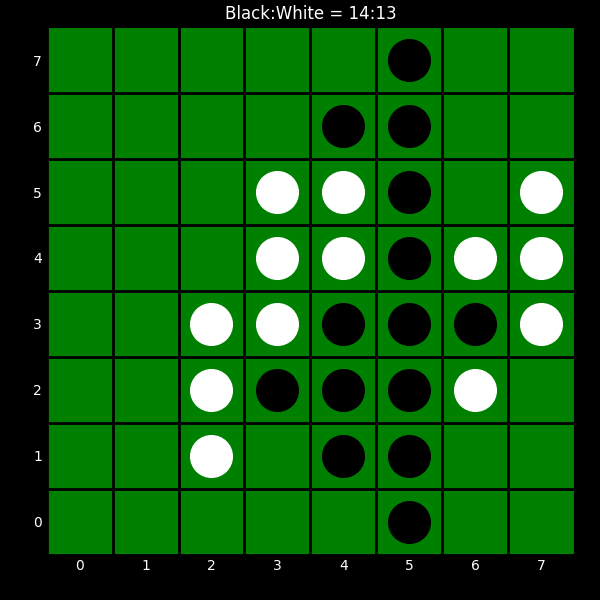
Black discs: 14
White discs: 13